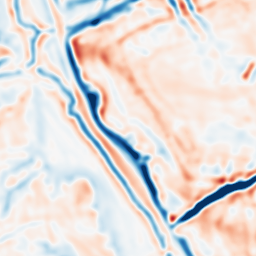
Category: multiscale
Decomposition family: dog
Decomposition parameters: sigma_low: 3
sigma_high: 5
Upsampling method: cubic_mitchell
Upsampling parameters: scale: 4
Upsampling scale: 4